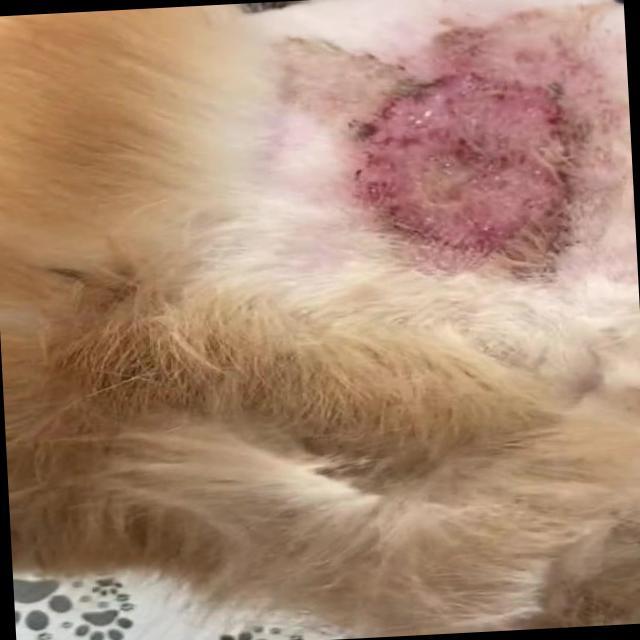
Canine dermatitis — inflammation of the skin presenting with erythema, pruritus, papules, and excoriation. May be allergic, contact, or atopic in origin.